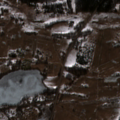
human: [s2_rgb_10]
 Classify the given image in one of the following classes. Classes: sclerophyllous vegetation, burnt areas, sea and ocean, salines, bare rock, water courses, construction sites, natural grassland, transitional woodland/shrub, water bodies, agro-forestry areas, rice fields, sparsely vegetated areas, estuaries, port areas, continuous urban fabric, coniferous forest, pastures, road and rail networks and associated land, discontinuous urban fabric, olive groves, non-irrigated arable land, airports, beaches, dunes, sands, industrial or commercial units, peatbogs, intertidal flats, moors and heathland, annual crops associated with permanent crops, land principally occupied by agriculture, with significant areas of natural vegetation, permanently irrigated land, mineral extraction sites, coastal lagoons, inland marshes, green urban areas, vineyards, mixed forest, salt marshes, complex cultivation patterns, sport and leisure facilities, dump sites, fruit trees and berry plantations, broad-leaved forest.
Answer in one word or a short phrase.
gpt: non-irrigated arable land, complex cultivation patterns, land principally occupied by agriculture, with significant areas of natural vegetation, broad-leaved forest, coniferous forest, water bodies